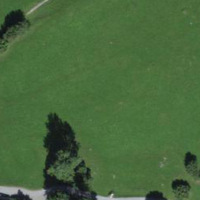
EUNIS habitat code: 24
Species observed at this site:
Cornus sanguinea